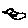
Label: bird